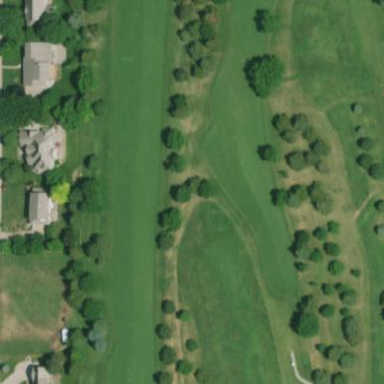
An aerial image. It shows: Rough area on grassy golf course.